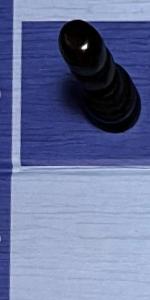
Label: Empty